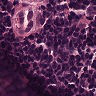
Metastatic tissue present: yes